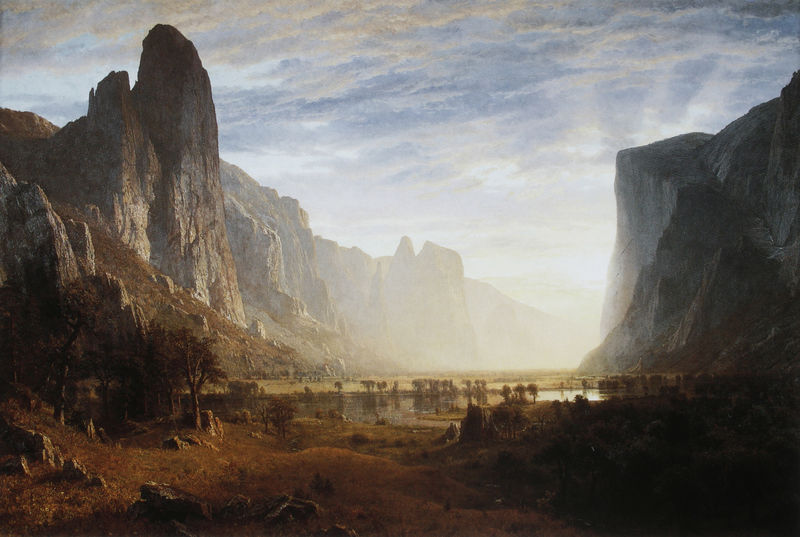
Titel: Looking Down Yosemite Valley, California
Künstler: Albert Bierstadt
Standort: Birmingham (Alabama)
Institution: Birmingham Museum of Art
Schlagwörter: baum, berg, blau, blätter, dunkel, felsen, gemälde, gestein, himmel, laub, schatten, wasser, weiß, wolken, bäume, fluss, grün, landschaft, ocker, sand, see, teich, ufer, abend, braun, grau, hell, hintergrund, licht, schwarz, vordergrund, gras, tiere, wiese, wolke, beige, stein, steine, öl, dämmerung, ebene, einsamkeit, erde, horizont, hügel, morgen, natur, sonnenaufgang, spiegelung, büsche, gewässer, sonne, sträucher, boden, insel, pflanzen, tal, wald, deutschland, sommer, naturalismus, abhang, afrika, berge, dolomiten, einschnitt, fels, felswand, gebirge, hang, klippen, sonnenlicht, steilhang, wüste, baumreihe, dunst, nebel, sonnenuntergang, landschaftsmalerei, geröll, hochgebirge, schlucht, steil, herbst, amerika, friedrich, romantik, brun, gris, vert, stimmung, tiefe, lichteinfall, hoch, savanne, abendstimmung, schneise, reflexion, klippe, oase, rinder, diesig, strahlen, abhänge, noir, sumpf, ölmalerei, sonnig, zacken, blaugrau, lac, tümpel, karg, sonnenstrahlen, blanche, sombre, verblauung, plateau, gebirgslandschaft, caspar david friedrich, lumière, ombre, arbre, soleil, ciel, contraste, foret, nature, paysage, orange, peinture, bergsee, canyon, felskuppe, bere, eau, montagnes, zerklüftet, schroff, elefanten, bleu, montagne, pierres, riviere, aben, nuage, nuages, photographie, rochers, arbres, gebirgsformation, wölkchen, rocher, steilfelsen, caspar, terre, brume, matin, herbe, colline, horizontal, rayon, tableau, canon, flußtal, buisson, nationalismus, marais, lumineux, reflet, aube, sonenaufgang, sauvage, himmelo, photo, gleisend, lndschaft, wass, schäferwolken, mousse, teih, pic, wasserloch, falaise, etang, troupeau, coucher, nbel, plaine, ciel nuages, vallée, weasser, falaises, contre-jour, afrique, wilder wester, sronnenstrahlen, lever, nevada, escarpé, oasis, marai, splendide, lever du soleil, ombhre, nueages, roicher, soelil, oelgemälde düster  bergwelt, tal+, wasserlocjh